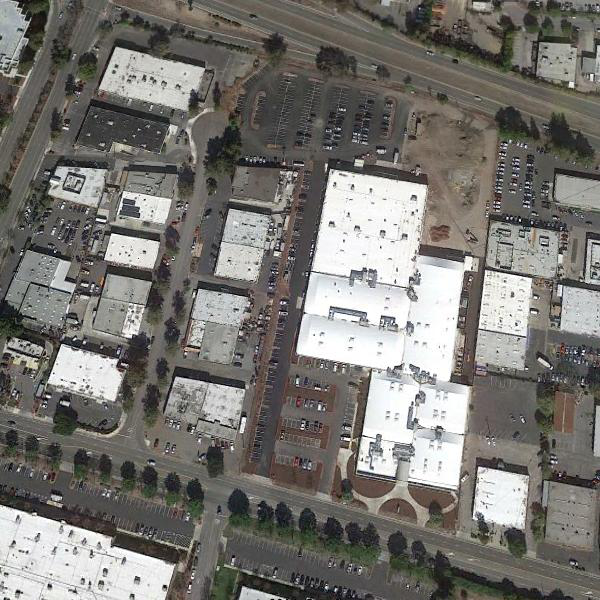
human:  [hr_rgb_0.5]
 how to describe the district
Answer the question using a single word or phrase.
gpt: industrial